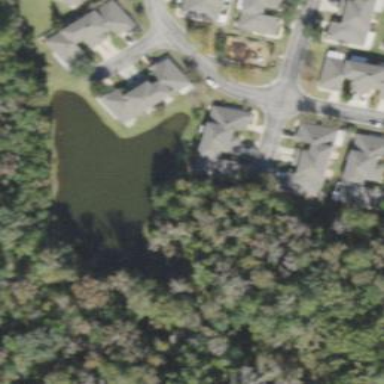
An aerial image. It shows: Peaceful pond surrounded by nature.